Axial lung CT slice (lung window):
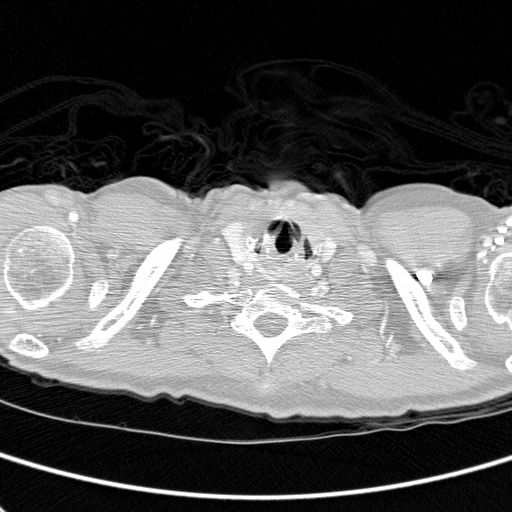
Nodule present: no